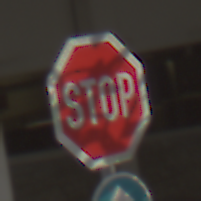
Verkehrszeichen: Stop
Zusatzzeichen unten: VorgeschriebeneFahrtrichtungGeradeaus
Umgebung: Roofed, Urban
Tageszeit: Midday
Wetter: Overcast
Licht: Artificial
Jahreszeit: NotSpecified
Kontrast: MediumContrast